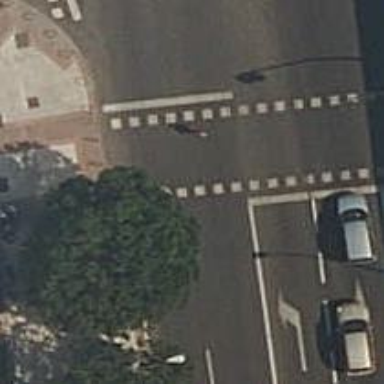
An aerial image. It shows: Crossing with traffic signals.